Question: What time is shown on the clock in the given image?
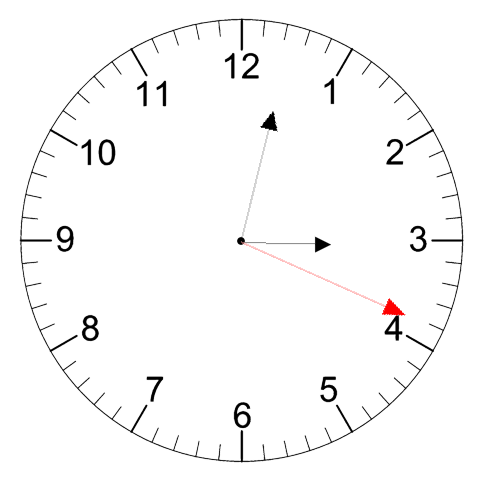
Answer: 03:02:19